Question: ## The setup
I have an activity whose contentView is an instance of a 'DrawerLayout', which has a navigation drawer with a drawer indicator displayed in the action bar. The activity contains a 'Fragment', let's call it 'ListFragment', which contains a list of options. When an option is clicked, I replace the 'ListFragment' with a 'DetailFragment'.

At this point, I would like to display an "up" navigation option instead of the navigation drawer indicator. I'm able to display the "up" icon if I disable the drawer indicator by calling 'mDrawerToggle.setDrawerIndicatorEnabled(false)', but this only removes the drawer icon--it does not remove the functionality--that is, when I click the caret, the navigation drawer is still opened.
Additionally, in these subviews, I would like to disable the opening of the drawer by dragging from the edge of the screen. I have tried doing this by calling 'setDrawerLockMode(DrawerLayout.LOCK_MODE_LOCKED_CLOSED)' but it doesn't seem to have disabled this functionality.
I have tried extending the 'ActionBarDrawerToggle' class to prevent opening the drawer when the indicator is clicked--however, all that happens is that the overriding action (the "up" navigation) is performed, but the drawer .
I have also implemented the steps in <URL>.
## Question
So, long story short: is there any (preferably clean and elegant, but at this point I'll go with hacky) way to achieve these things when my layout root is a 'DrawerLayout':
1. Replace the drawer indicator with an "up" caret (tentatively doable via mDrawerToggle.setDrawerIndicatorEnabled(false))
2. Prevent the drawer from opening when the caret is clicked, and instead override with my own "up" functionality
3. Prevent the drawer from opening when I drag from the edge of the screen.
## Edit
All right, it looks like if I both override 'ActionBarDrawerToggle' AND 'onOptionsItemSelected', the menu does not open when I click the caret. But it still opens if I drag from the edge. Help!
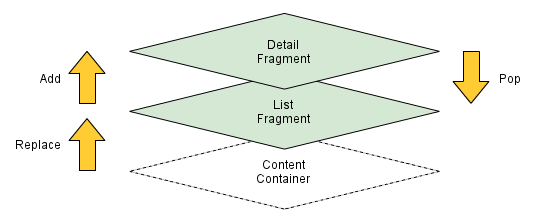
Answer: This is only part of the solution that I arrived at, but it was quite hard to figure out this bug, so I'm leaving this here for posterity's sake.
This how I was defining the ListView for my navigation drawer:
'''
<ListView
android:id="@+id/listview_drawer"
android:layout_width="240dp"
android:layout_height="match_parent"
android:layout_gravity="start|bottom"
android:background="#111"
android:choiceMode="singleChoice"
android:divider="@android:color/transparent"
android:dividerHeight="0dp" />
'''
Even after calling 'setDrawerLockMode(DrawerLayout.LOCK_MODE_LOCKED_CLOSED)' I was still able to slide the drawer open.
However, after changing the 'layout_gravity' to '"start"' this problem seems to be resolved.
I was able to reproduce this issue in a sample, navigation-drawer-only app, so it does appear to be a reproducible issue not unique to my situation.